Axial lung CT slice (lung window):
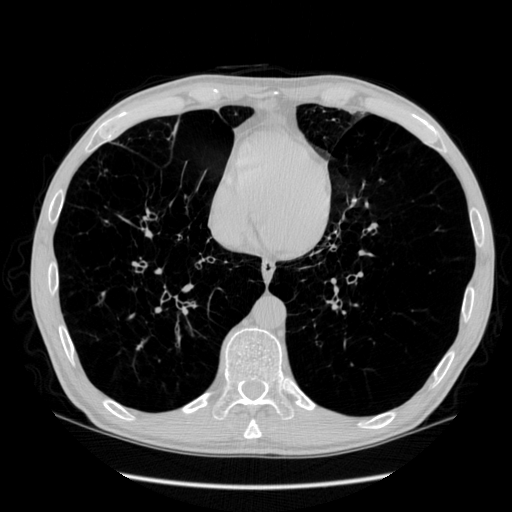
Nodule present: no